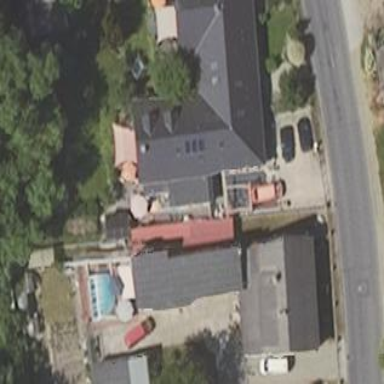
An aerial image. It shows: Simple and straightforward house.